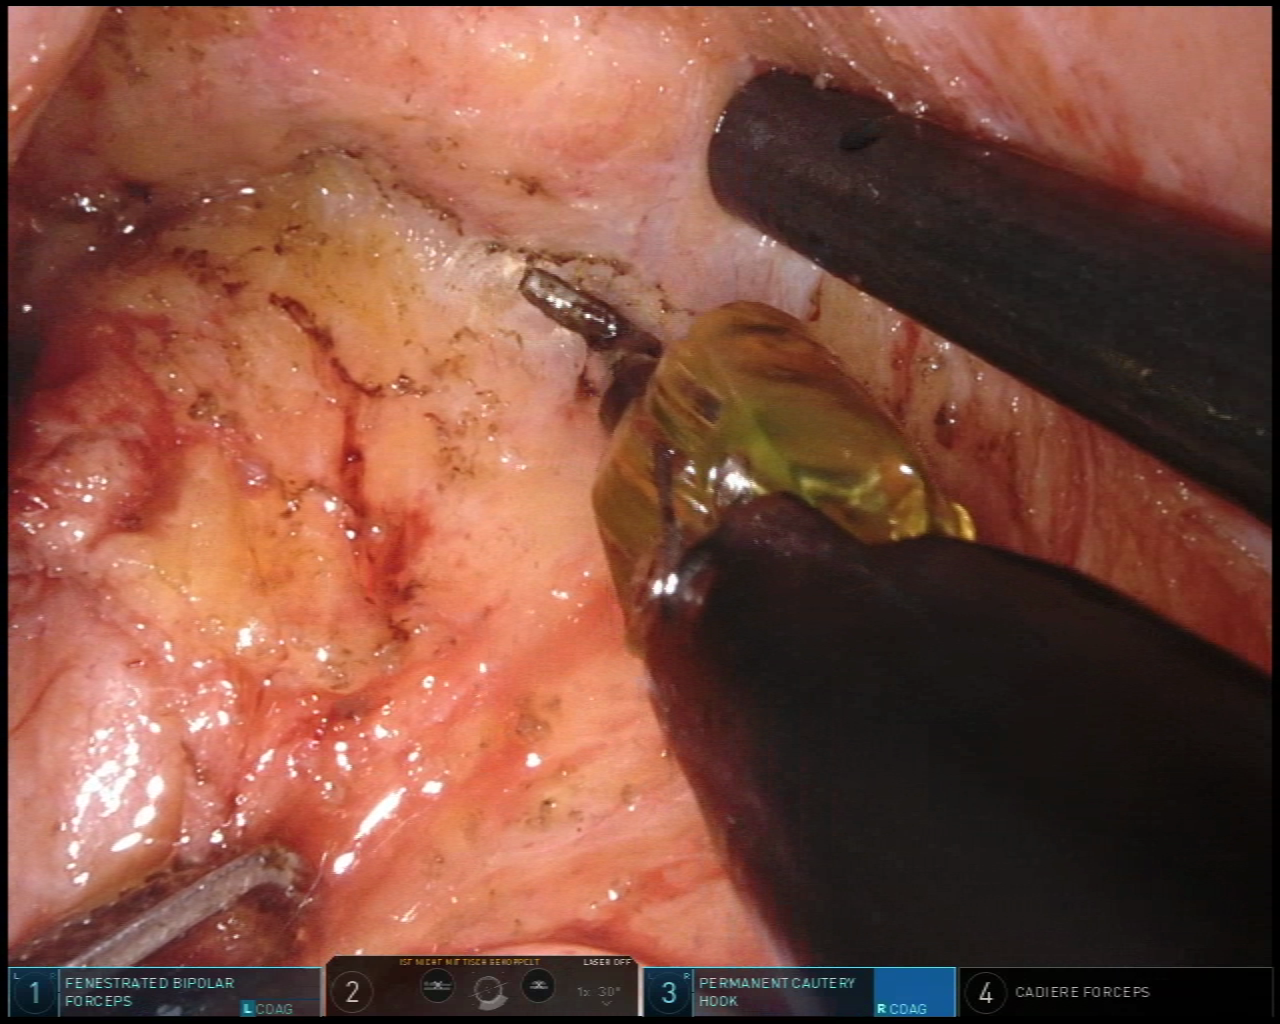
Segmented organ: vesicular_glands
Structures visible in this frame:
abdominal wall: no
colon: no
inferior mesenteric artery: no
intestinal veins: no
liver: no
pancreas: no
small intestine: no
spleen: no
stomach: no
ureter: no
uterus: no
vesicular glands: yes